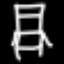
Label: chair